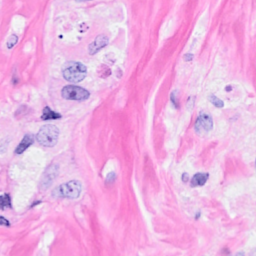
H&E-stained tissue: Breast